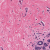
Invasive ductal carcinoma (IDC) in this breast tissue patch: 0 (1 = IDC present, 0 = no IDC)